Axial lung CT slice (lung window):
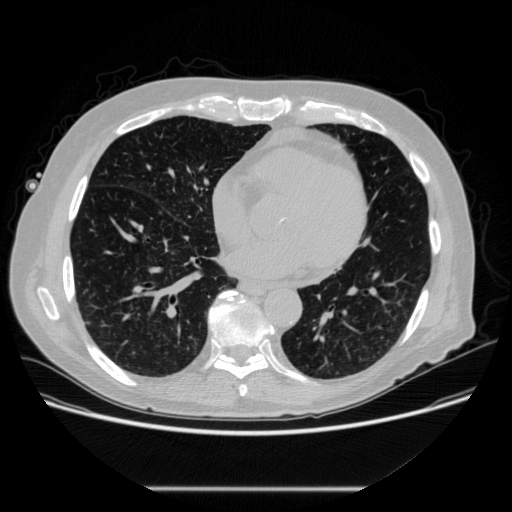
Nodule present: no